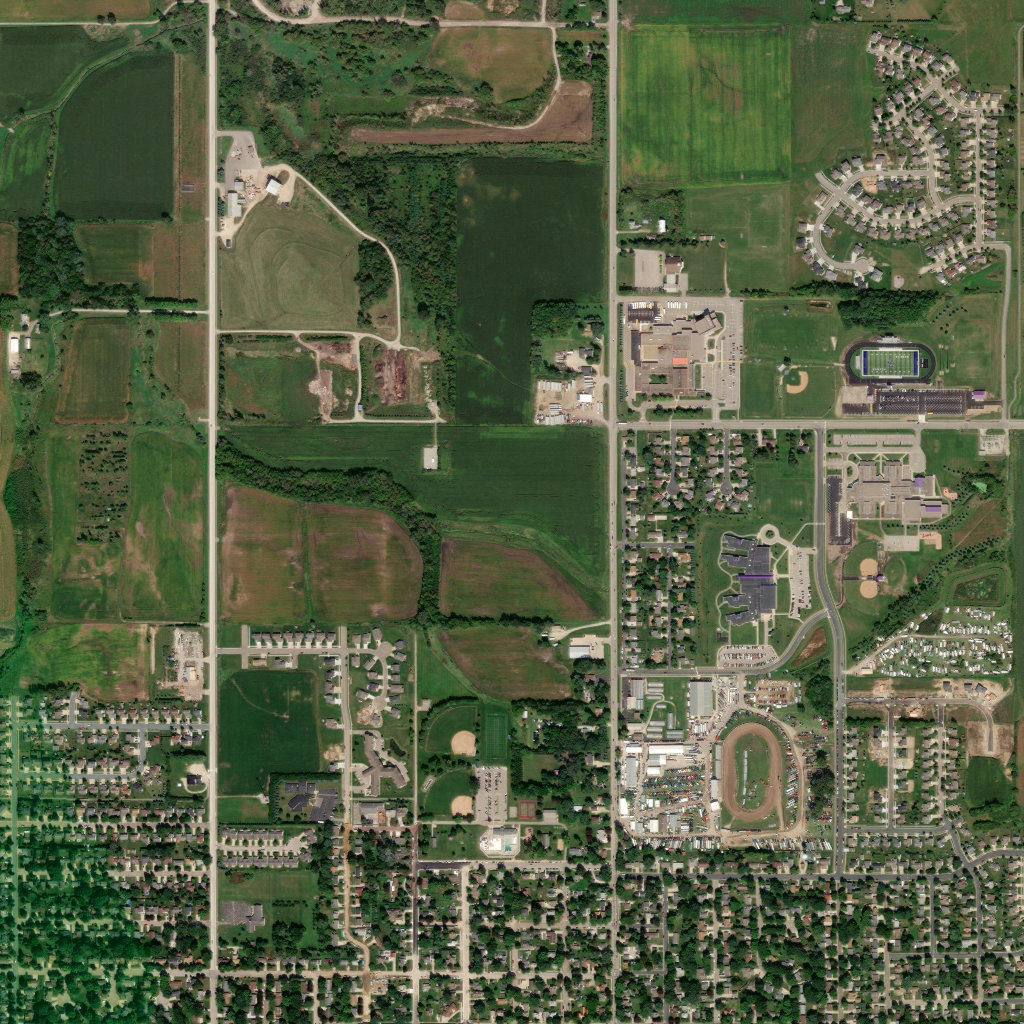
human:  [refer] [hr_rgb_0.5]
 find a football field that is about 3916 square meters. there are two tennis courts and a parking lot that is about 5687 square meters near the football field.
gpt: <box>[[47, 69, 49, 74, 0]]</box>